Interaction volume radius: 10 \u00c5
Interaction volume height: 25 \u00c5
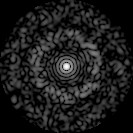
Disorder parameter: 0.8451